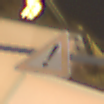
Verkehrszeichen: Gefahrenstelle
Umgebung: Outdoor, Urban
Tageszeit: Night
Wetter: PartlyCloudy
Licht: Artificial
Jahreszeit: NotSpecified
Kontrast: HighContrast